Question: Hi everyone can anyone help me how to make my selectbox just like in the picture using css.
im new in web developing can anyone help me how to make this kind of design?
htm code:
'''
<select class="black" >
<option>Here is the first option</opstion>
<option>red</opstion>
<option>white</opstion>
</select>
'''

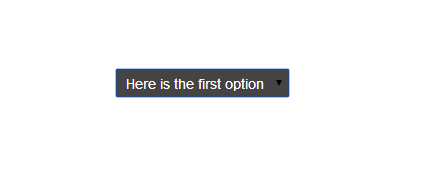
Answer: '''
.black {
background: #444444;
border: 1px solid #26487f;
border-radius: 1px;
color: #fff;
outline: 1px solid #a5c7fe;
padding: 6px 10px;
}
'''
<URL>.
You also need to fix the mistakes in your HTML: '</opstion>' should be '</option>'.